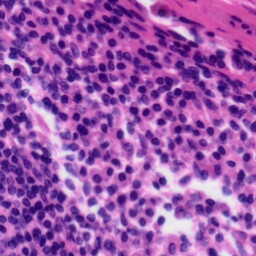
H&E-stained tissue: Tonsil